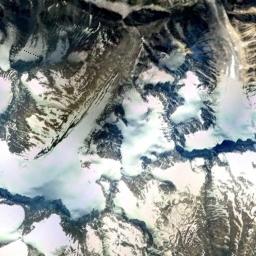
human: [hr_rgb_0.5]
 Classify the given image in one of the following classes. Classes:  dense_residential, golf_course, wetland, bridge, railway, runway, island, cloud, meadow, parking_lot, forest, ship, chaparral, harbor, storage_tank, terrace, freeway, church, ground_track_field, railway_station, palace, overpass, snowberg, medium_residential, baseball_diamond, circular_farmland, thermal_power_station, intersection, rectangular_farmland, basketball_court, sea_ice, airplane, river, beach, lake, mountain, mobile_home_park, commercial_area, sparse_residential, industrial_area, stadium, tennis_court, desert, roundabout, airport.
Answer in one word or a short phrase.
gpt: snowberg